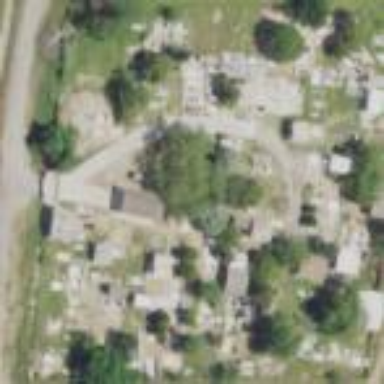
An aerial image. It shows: Cemetery.